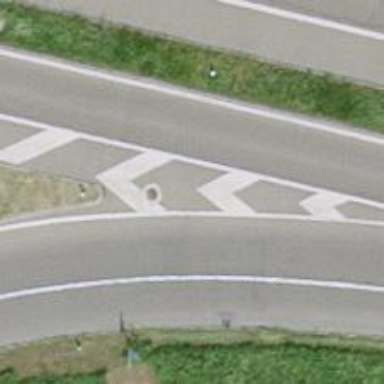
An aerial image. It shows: Road with "give way" sign.